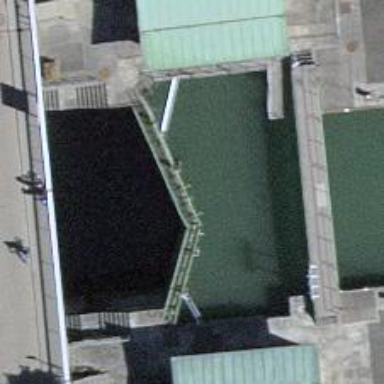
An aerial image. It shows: Lock gate on waterway.